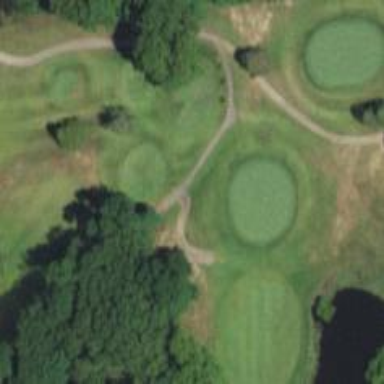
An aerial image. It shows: Well-maintained golf cart path.